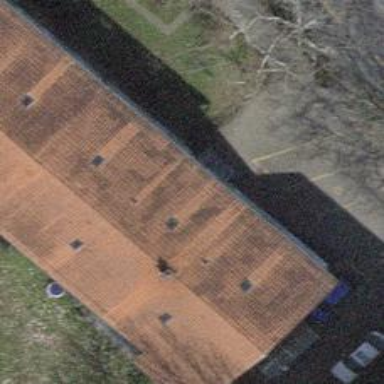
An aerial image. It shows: Gabled roof on building that houses apartments.